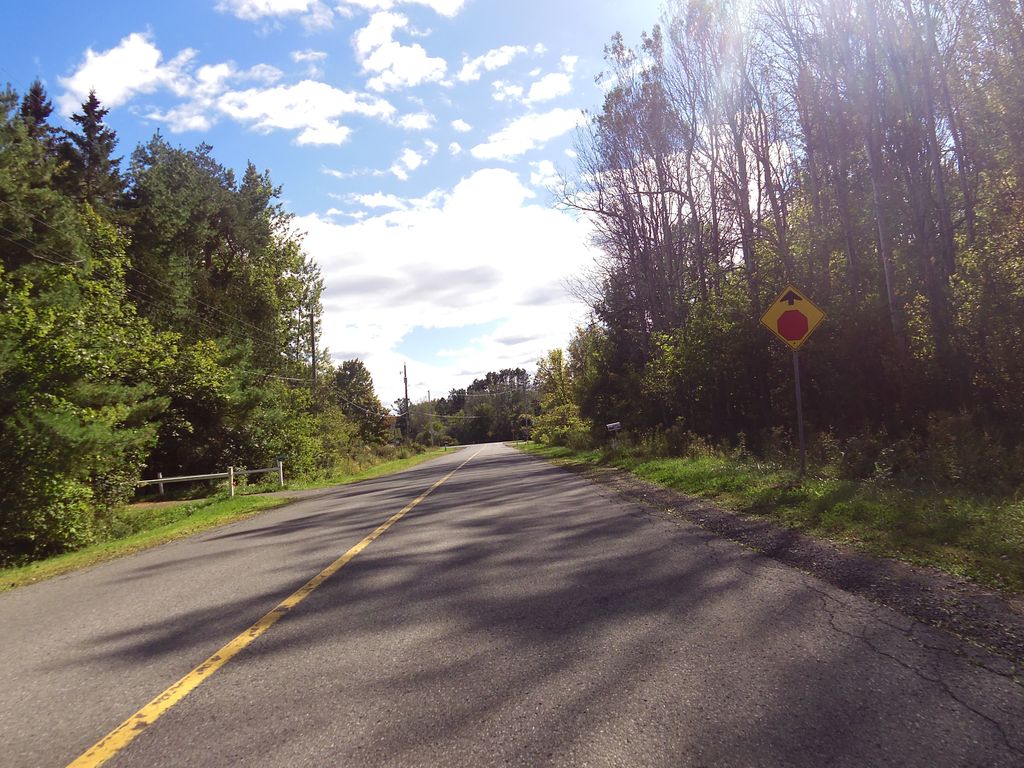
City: ottawa-gatineau